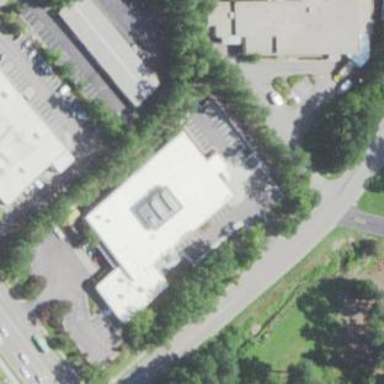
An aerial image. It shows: Commercial building.